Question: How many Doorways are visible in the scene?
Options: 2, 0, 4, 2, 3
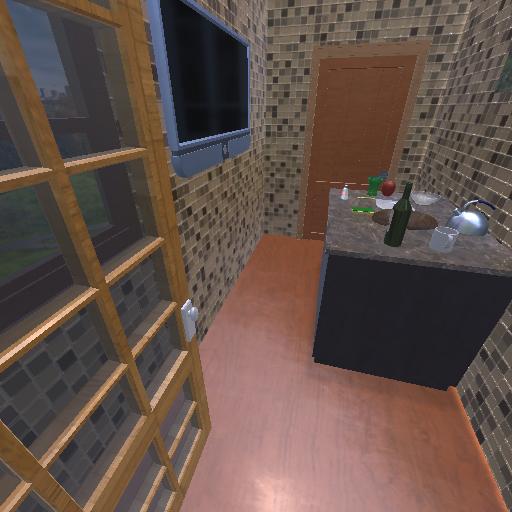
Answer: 2